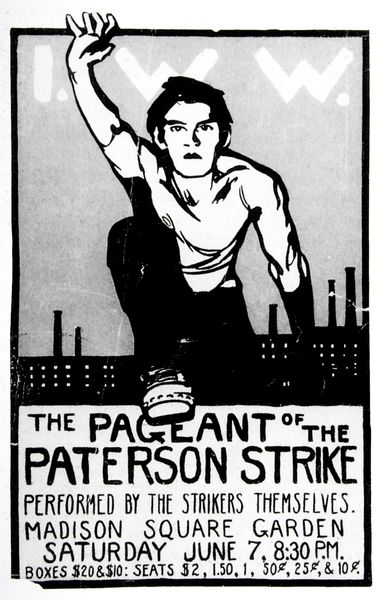
Titel: The Pageant of the Paterson Strike
Künstler: Robert Edmond Jones
Standort: New York (New York)
Institution: The Tamiment Institute Library (New York University)
Schlagwörter: blau, fuß, hand, mann, nackt, schatten, weiß, stadt, bewegung, fenster, grau, haar, schwarz, zeichnung, hemd, hose, jung, arm, gesicht, haare, musik, england, frontal, bein, holzschnitt, schrift, ecke, schlagschatten, amerika, fabrik, werbung, arbeiter, karikatur, junge, knie, oberkörper, schlote, druck, politik, zeitschrift, zeitung, demo, streik, plakat, titelblatt, schuh, politisch, kaputt, jüngling, fabriken, beschädigt, kommunismus, t-shirt, protest, jugendlicher, partei, gewrkschaft, i.w.w., iww, pageant, paterson, streikaufruf